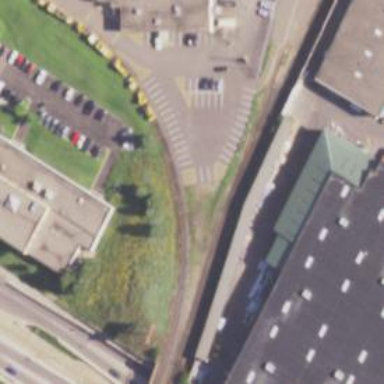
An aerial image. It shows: Rail spur service.